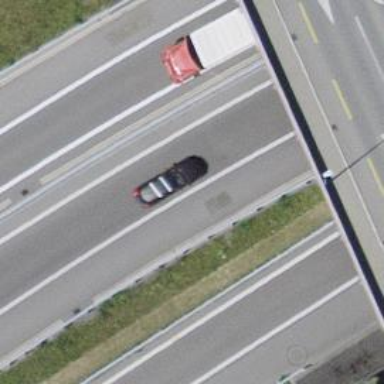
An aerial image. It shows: Guard rail.